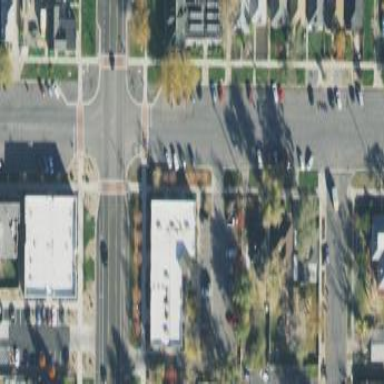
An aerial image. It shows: Retail area.